Interaction volume radius: 10 \u00c5
Interaction volume height: 15 \u00c5
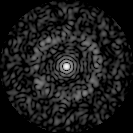
Disorder parameter: 0.8373